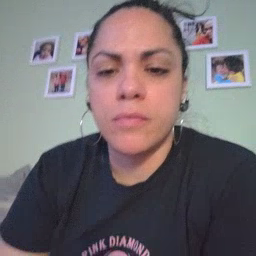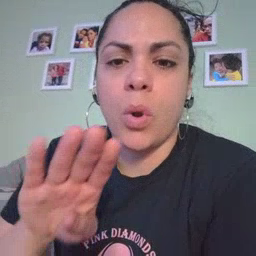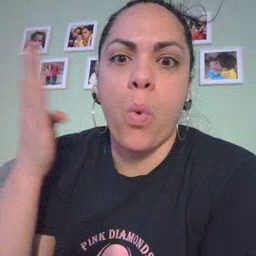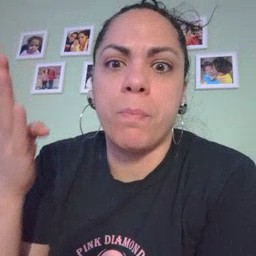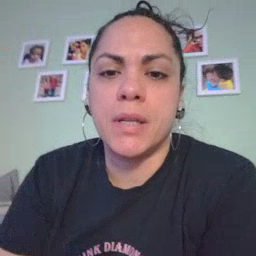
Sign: open